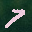
Label: 7